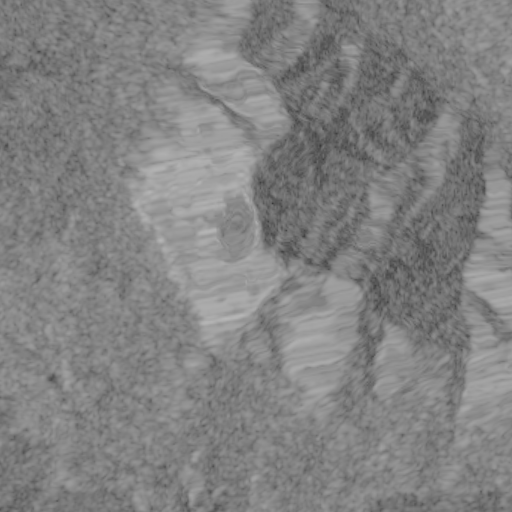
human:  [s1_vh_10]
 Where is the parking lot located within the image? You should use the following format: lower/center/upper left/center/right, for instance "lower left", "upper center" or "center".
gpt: The parking lot is located in the center of the image.
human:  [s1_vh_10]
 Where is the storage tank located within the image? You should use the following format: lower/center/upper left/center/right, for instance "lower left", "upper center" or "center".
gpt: The storage tank is located in the center of the image.
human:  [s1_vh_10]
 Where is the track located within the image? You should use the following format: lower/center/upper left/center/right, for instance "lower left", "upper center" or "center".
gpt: There is no track in the image.

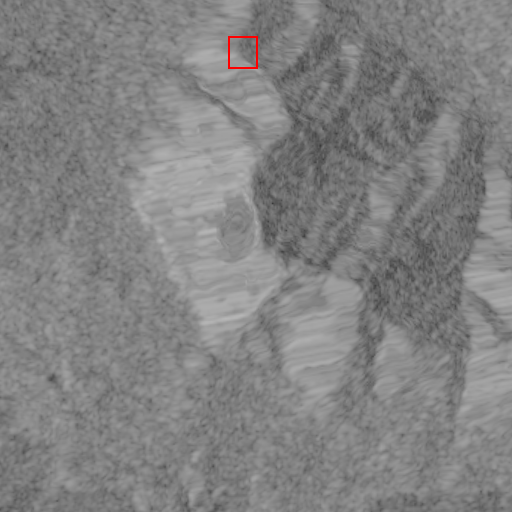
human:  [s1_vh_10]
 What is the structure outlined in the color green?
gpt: There is no green outline.
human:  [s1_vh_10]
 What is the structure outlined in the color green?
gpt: There is no structure outlined in green.